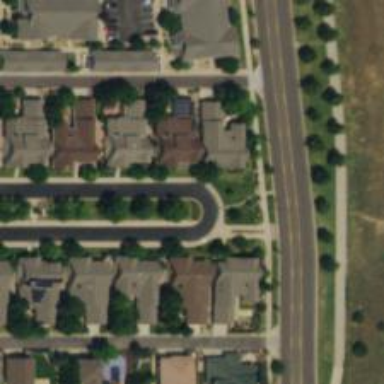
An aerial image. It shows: Asphalt road designated as living street.